Question: I am trying to create a '<kbd>' tag for myself. I was trying with <URL> like below,
CSS:
'''
kbd {
font-family: Courier;
padding-top:8px;
padding-bottom:8px;
padding-right:15px;
padding-left:10px;
background: url('kbd.png');
background-repeat:no-repeat;
}
'''
HTML:
'''
<p>Open Terminal <kbd>CTRL</kbd> + <kbd>ALT</kbd> + <kbd>T</kbd> </p>
'''
But images are not showing completely unless the text is large enough to cover the image. see the screen shot below.

Also I could not able to bring the text at center, I tried 'align' but could not succeeded.
Any help including any better way to have '<kbd>' tag will be appreciated.
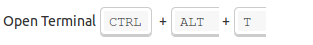
Answer: It's very worth noting that this could be done pretty much entirely without the need of an image. It would be more flexible without it; a long '<kbd>' text would break if it were an image, but wouldn't if it was done entirely in CSS.
So I propose:
<URL>
'''
kbd {
display: inline-block;
min-width: 45px;
text-align: center;
font-family: Courier;
margin: 0 5px;
padding: 0 5px;
background-color: #f7f7f7;
border-width: 1px 1px 3px;
border-style: solid;
border-color: #ccc;
-webkit-border-radius: 5px;
border-radius: 5px;
-webkit-box-shadow: inset 0 0 4px 1px #fff;
box-shadow: inset 0 0 4px 1px #fff;
line-height: 1.75;
}
'''